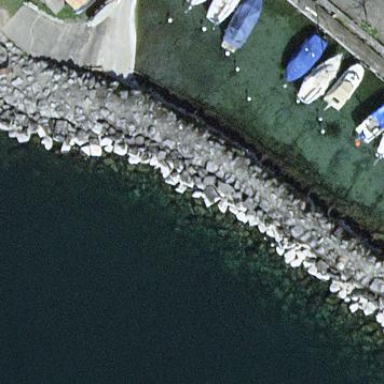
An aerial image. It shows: Breakwater structure.